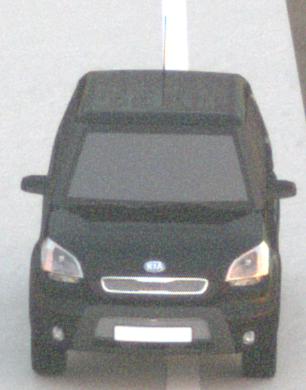
Make: KIA
Model: Soul 1.6
Detailed model: Soul (AM)
Model produced from: 2009/02
Model produced until: 2009/11
Doors: 5
Color: black
Road condition: dry road
Daytime: sunrise or sunset
Contrast: medium contrast